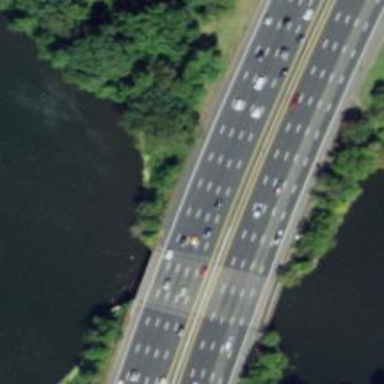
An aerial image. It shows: Bridge on urban freeway/expressway motorway.